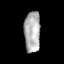
Tissue: lung
Cell type: Endothelial cells
Senescence score: 0.1728
Nuclear area (px): 646
Mean DAPI intensity: 176.899